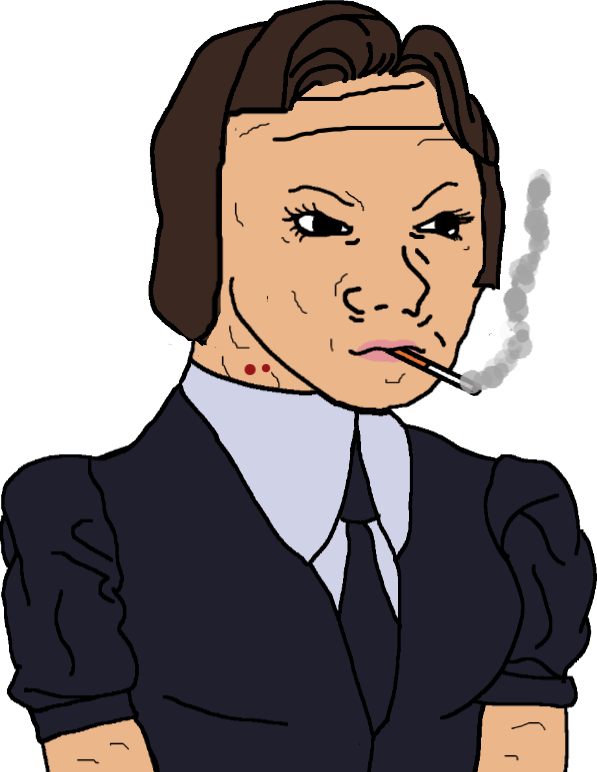
Label: 5_Trad_Wife